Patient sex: M
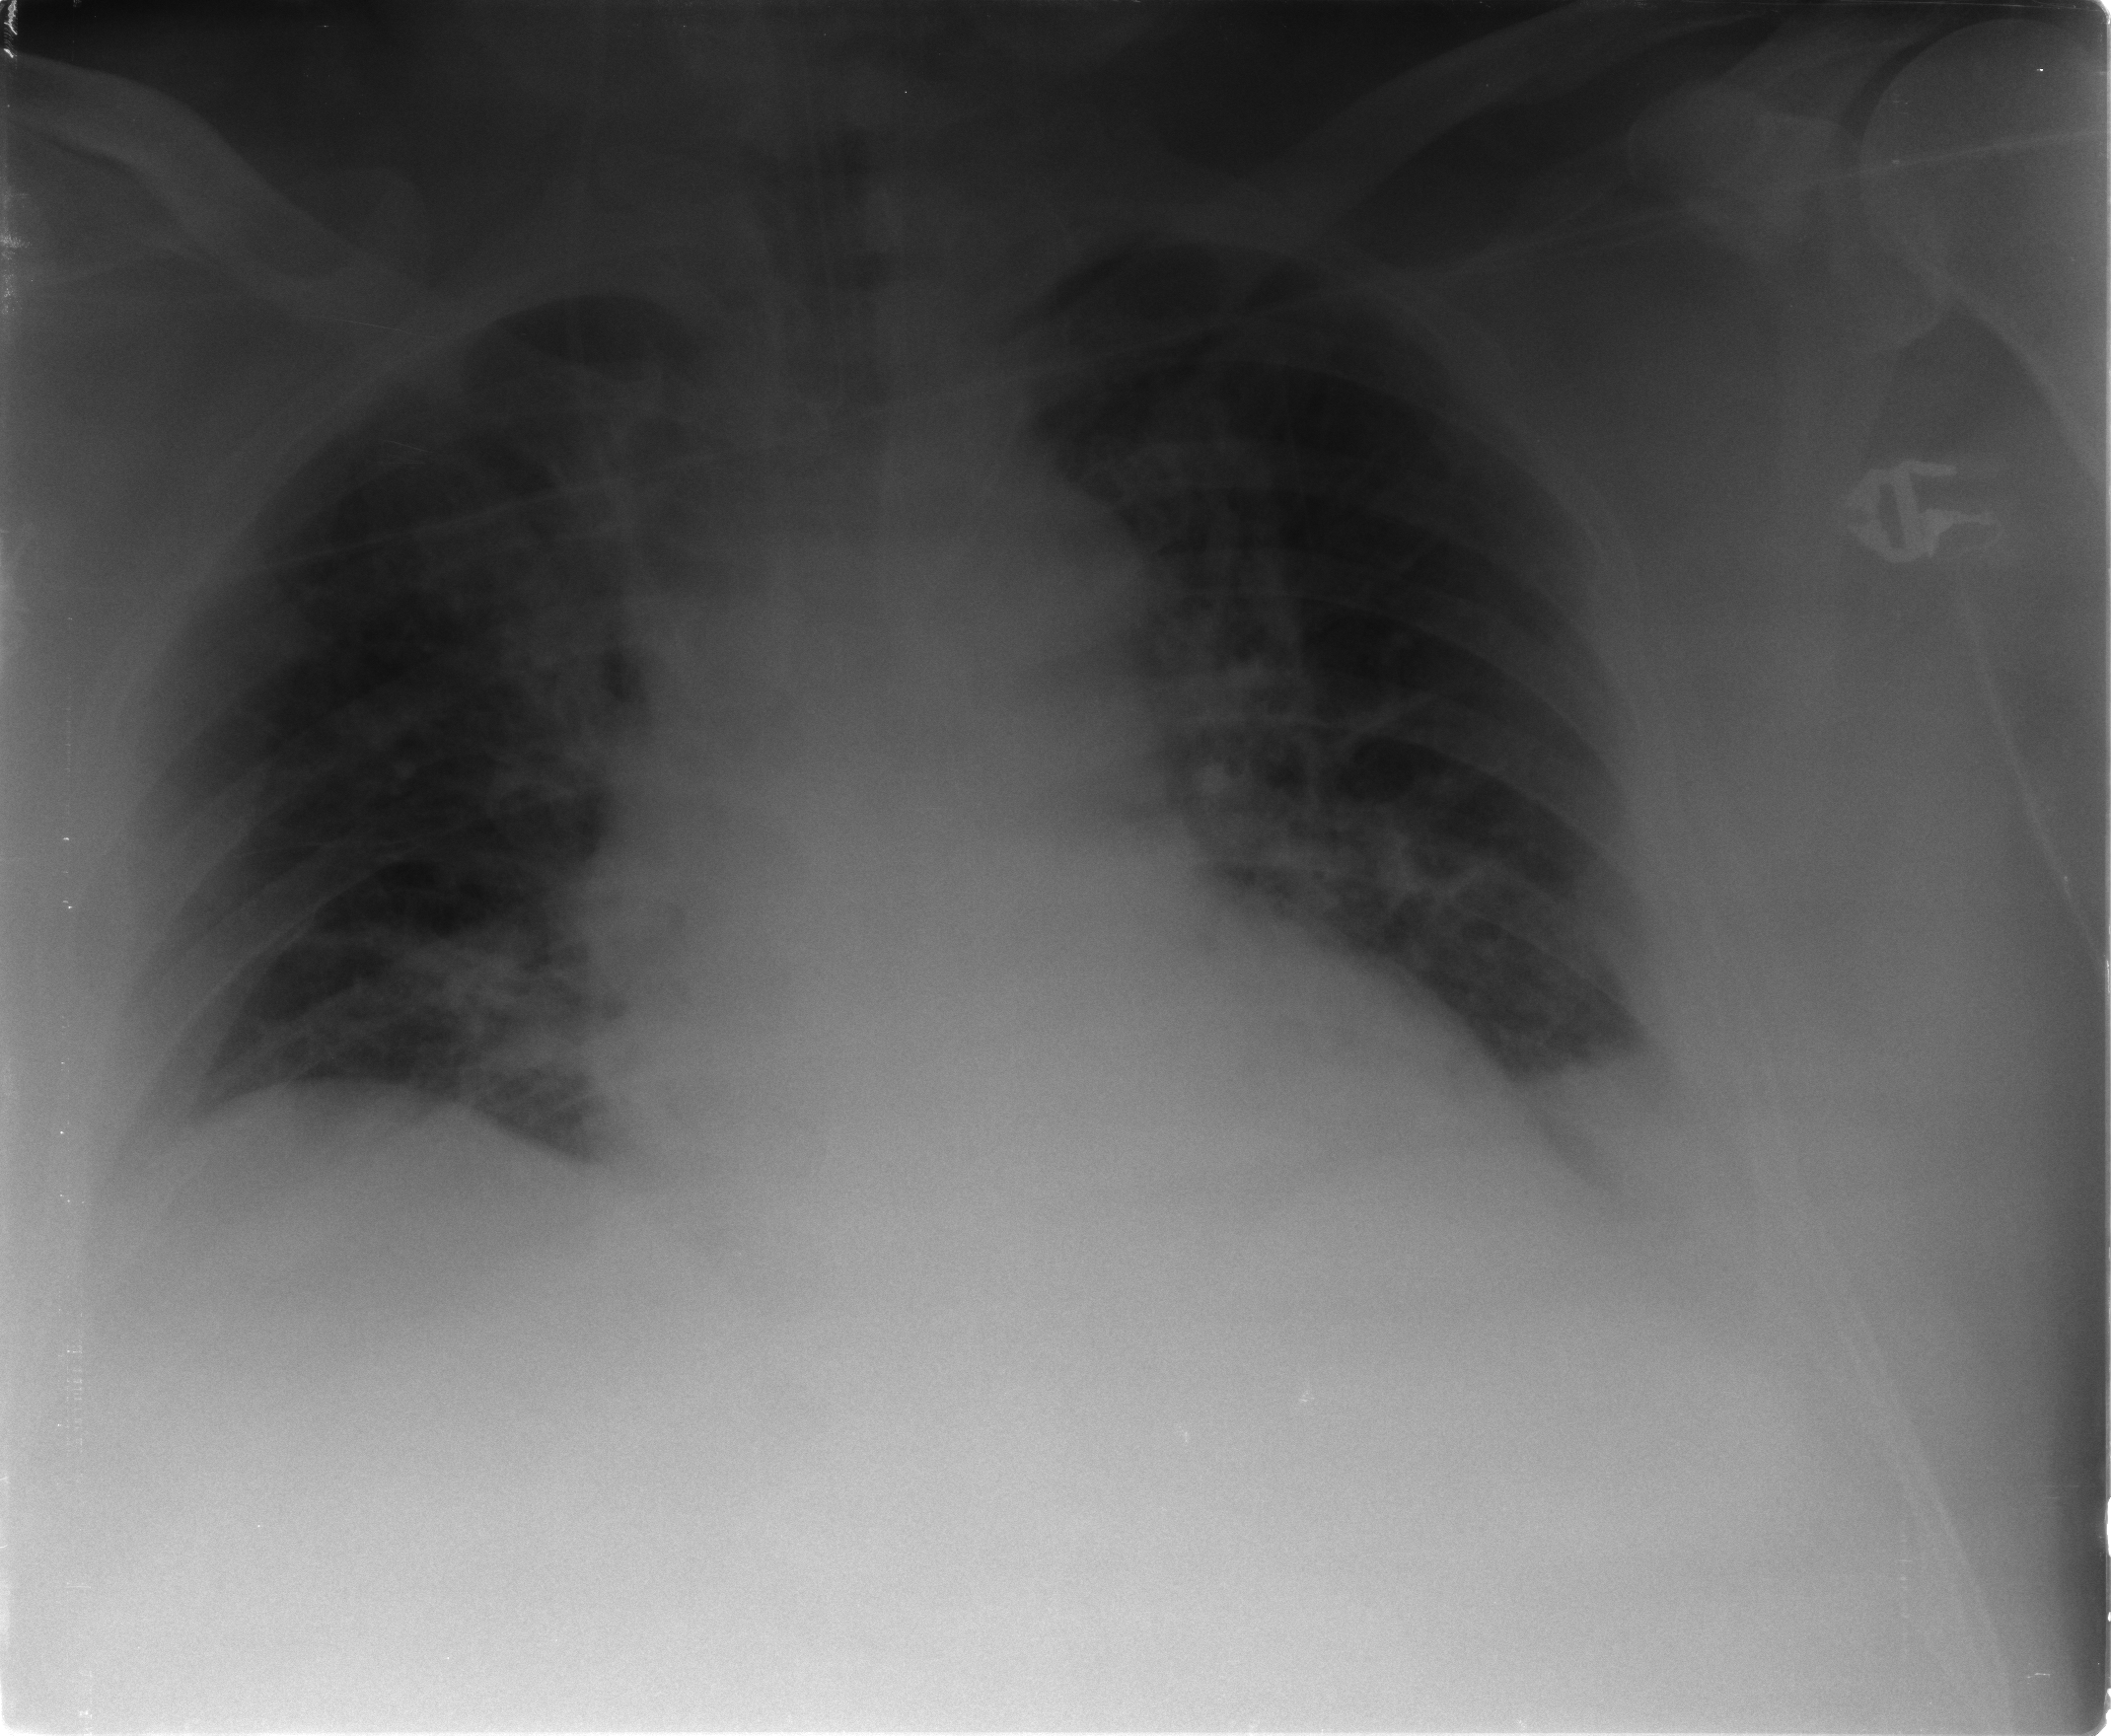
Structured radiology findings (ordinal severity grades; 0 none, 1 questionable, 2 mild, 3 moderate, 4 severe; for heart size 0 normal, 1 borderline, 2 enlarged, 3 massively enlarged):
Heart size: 2
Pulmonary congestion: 2
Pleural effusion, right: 0
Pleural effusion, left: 2
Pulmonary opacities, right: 1
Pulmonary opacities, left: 1
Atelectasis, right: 0
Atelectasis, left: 0